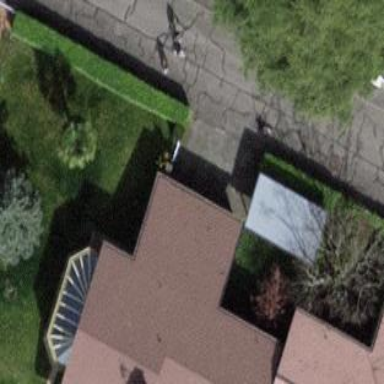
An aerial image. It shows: View of roof of building.